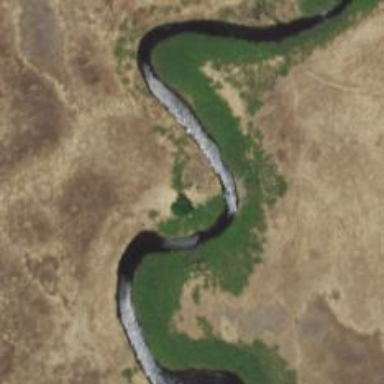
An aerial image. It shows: Beautiful river scene.